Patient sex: M
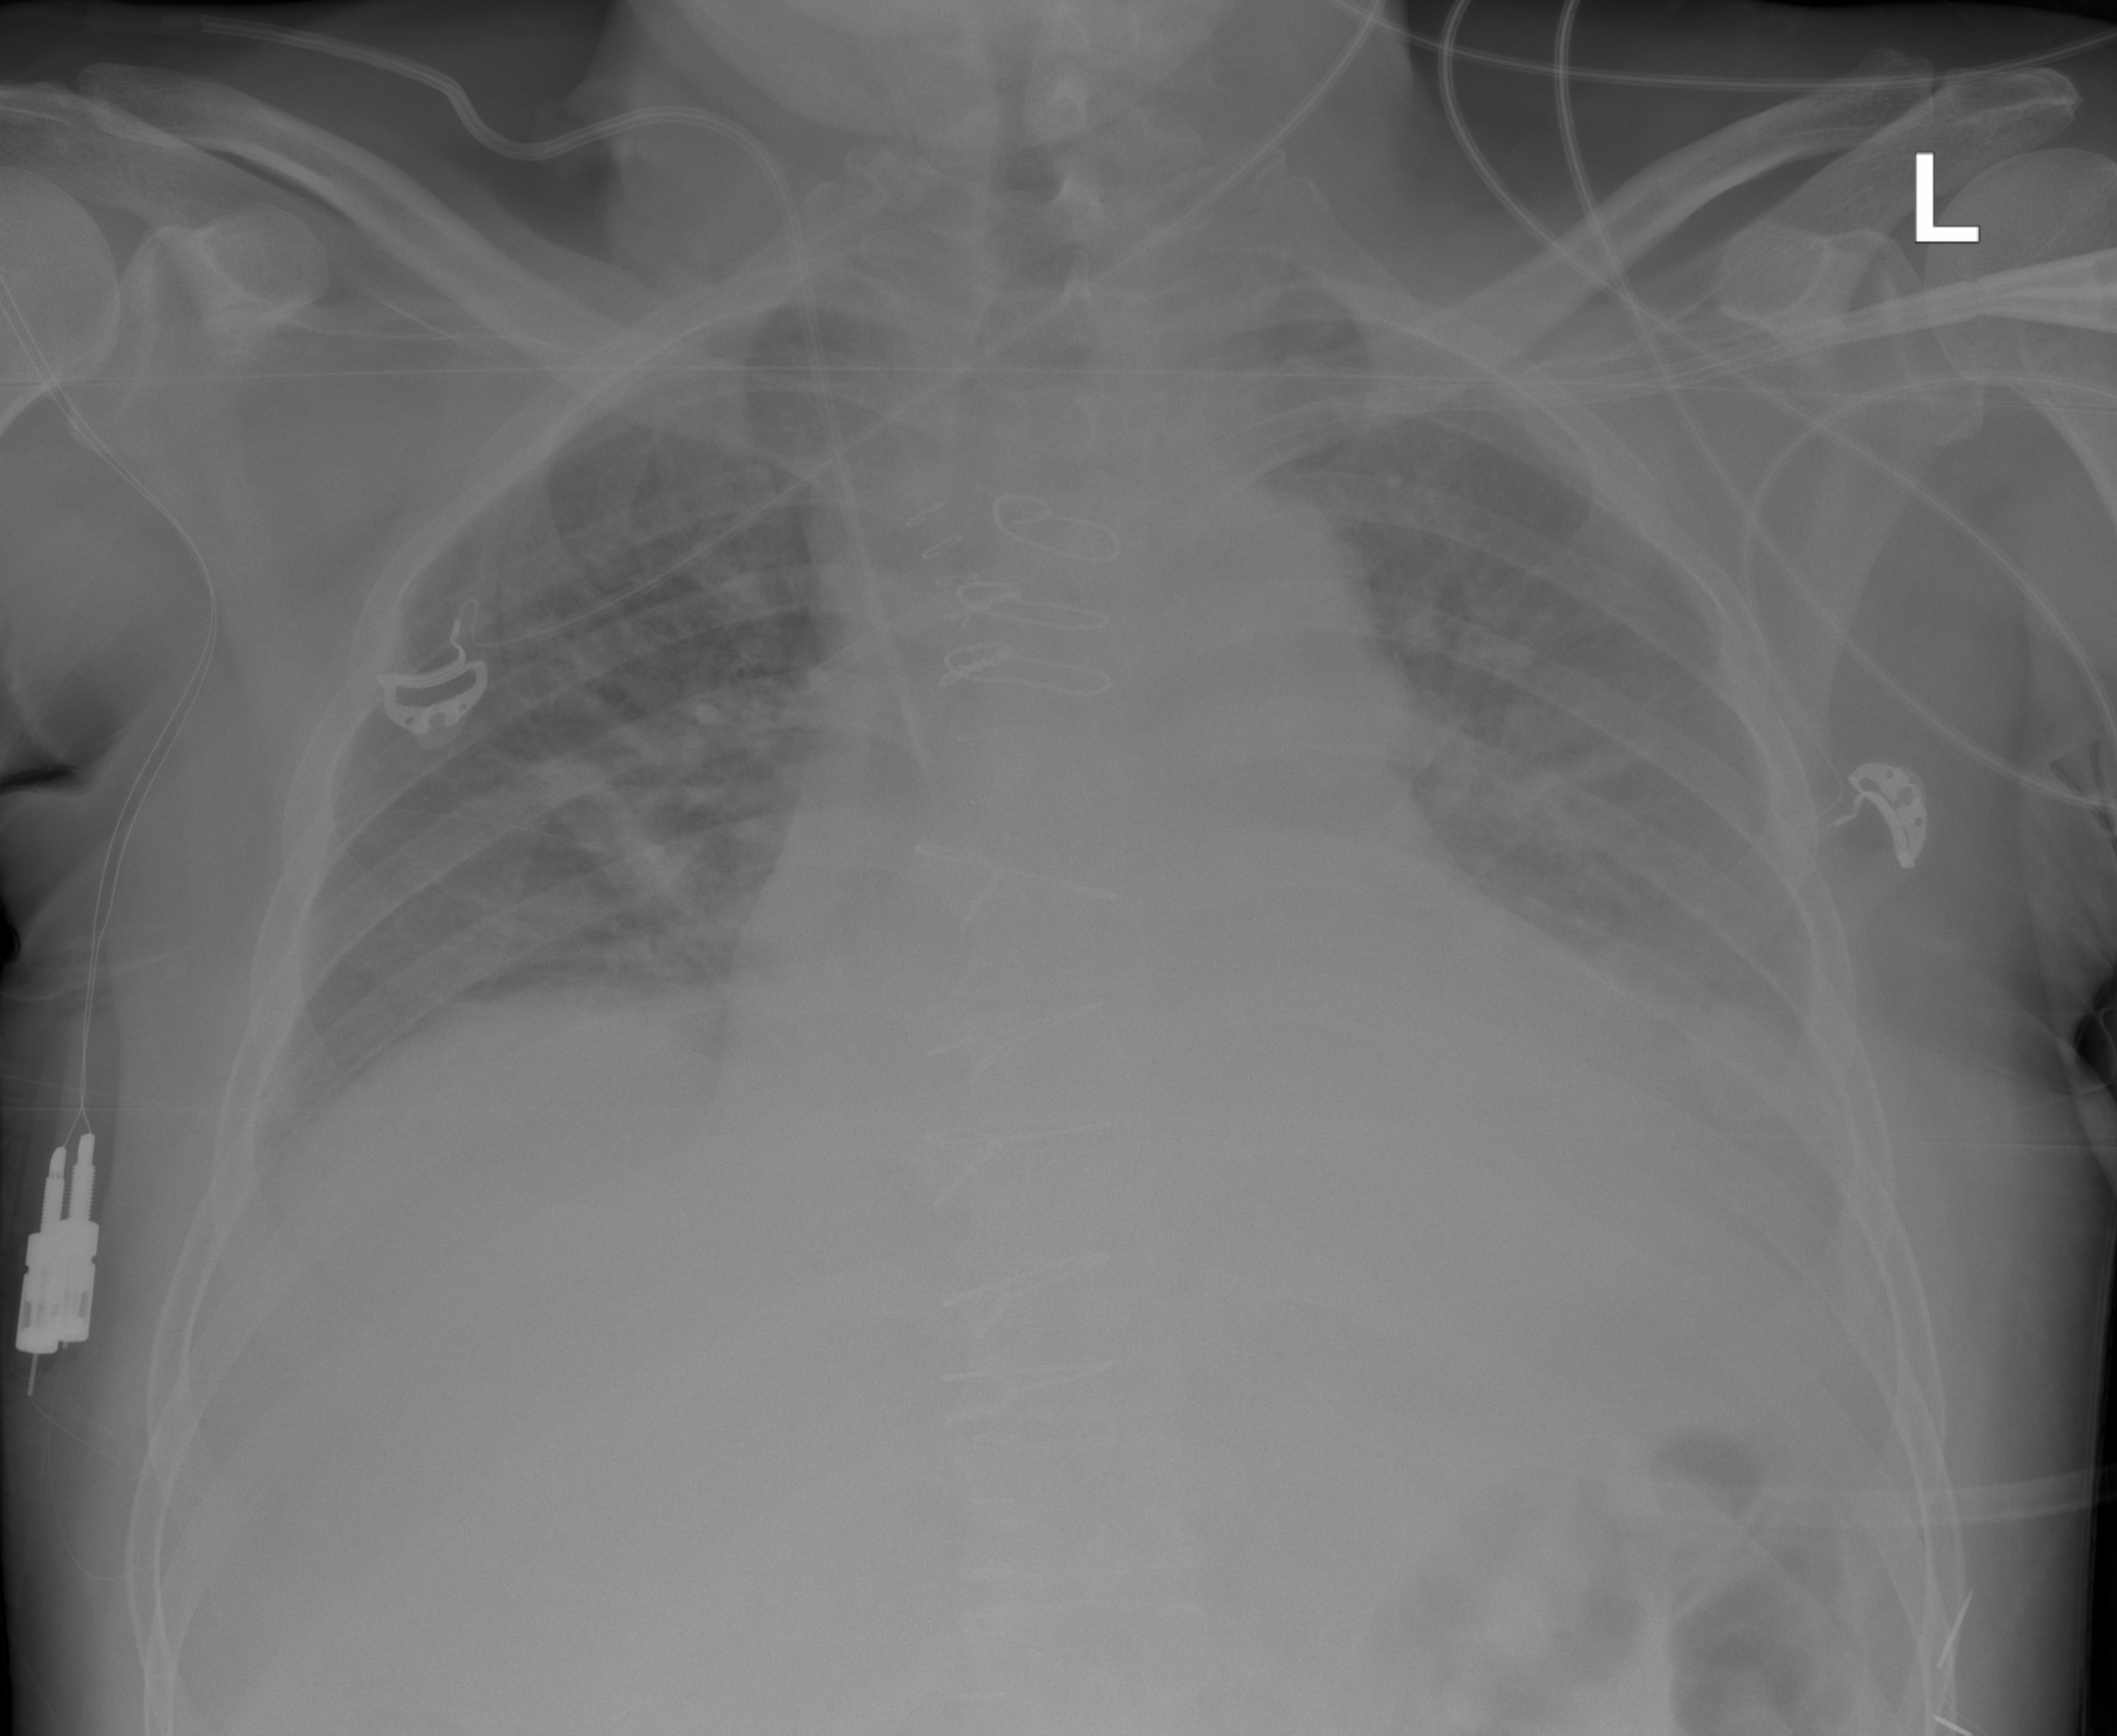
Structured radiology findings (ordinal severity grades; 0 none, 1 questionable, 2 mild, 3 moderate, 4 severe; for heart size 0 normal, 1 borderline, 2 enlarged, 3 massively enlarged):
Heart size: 2
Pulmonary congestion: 2
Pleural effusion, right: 0
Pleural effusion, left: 2
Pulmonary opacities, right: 2
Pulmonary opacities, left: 2
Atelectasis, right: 0
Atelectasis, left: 2